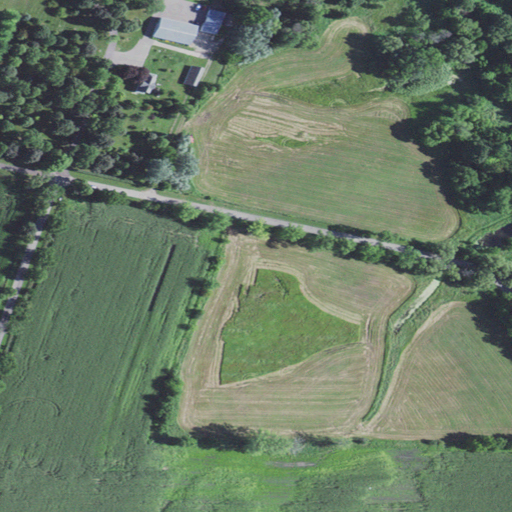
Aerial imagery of cape in Wisconsin named Fahrney Point containing pasture, cultivated crops, open development, low intensity development, woody wetlands, deciduous forest, and medium intensity development